Interaction volume radius: 5 \u00c5
Interaction volume height: 15 \u00c5
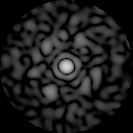
Disorder parameter: 0.8788